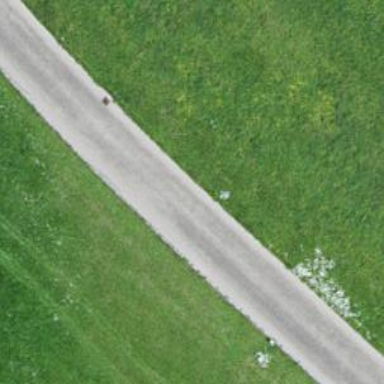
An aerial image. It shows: Tertiary road with asphalt surface.